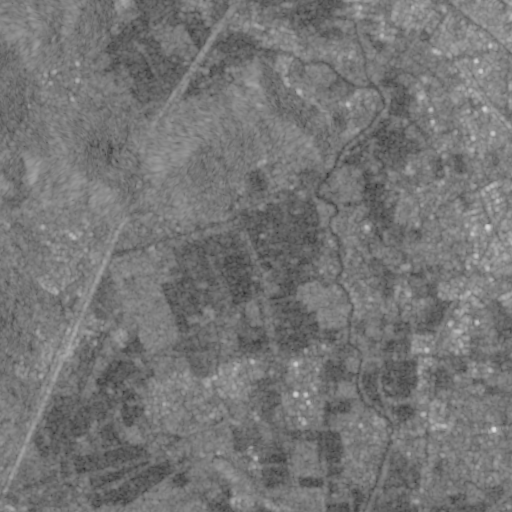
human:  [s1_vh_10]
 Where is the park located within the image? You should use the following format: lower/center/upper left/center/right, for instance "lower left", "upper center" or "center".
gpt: The park is located in the upper right of the image.
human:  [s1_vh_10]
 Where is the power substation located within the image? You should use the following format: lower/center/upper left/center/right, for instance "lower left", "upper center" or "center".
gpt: The power substation is located in the upper center of the image.
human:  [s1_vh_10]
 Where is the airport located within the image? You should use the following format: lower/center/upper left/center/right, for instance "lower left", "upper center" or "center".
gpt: There is no airport in the image.

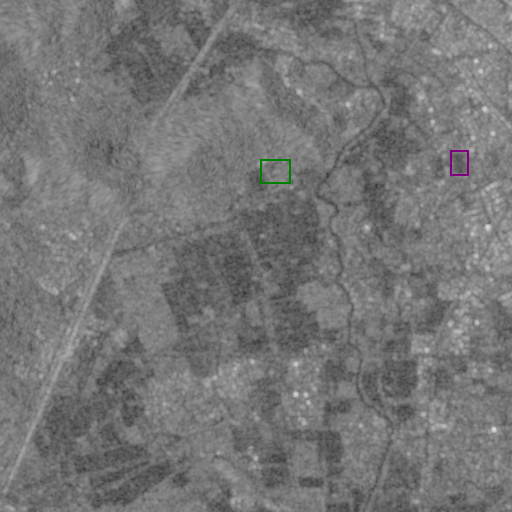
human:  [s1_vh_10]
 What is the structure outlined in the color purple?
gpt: The structure outlined in purple is a park.
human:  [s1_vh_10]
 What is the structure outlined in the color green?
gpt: The structure outlined in green is a power substation.
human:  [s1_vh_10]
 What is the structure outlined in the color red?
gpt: There is no red outline.